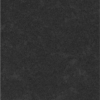
Label: dusty